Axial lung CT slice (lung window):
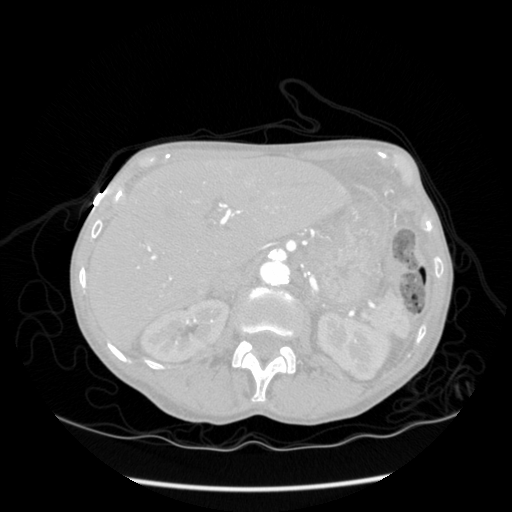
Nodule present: no